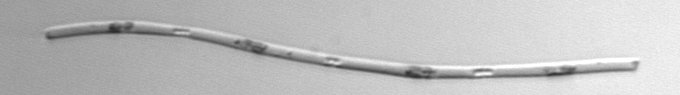
Label: Eucampia_morphytype1